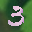
Label: 3